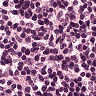
Metastatic tissue present: no